Interaction volume radius: 5 \u00c5
Interaction volume height: 10 \u00c5
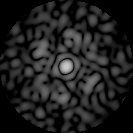
Disorder parameter: 0.7396